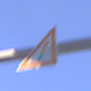
Verkehrszeichen: Lichtzeichenanlage
Umgebung: Outdoor, Nature
Tageszeit: Midday
Wetter: Clear
Licht: Natural
Jahreszeit: Summer
Kontrast: HighContrast